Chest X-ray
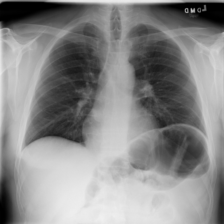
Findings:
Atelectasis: negative
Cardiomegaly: negative
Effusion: negative
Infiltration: positive
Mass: negative
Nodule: negative
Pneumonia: negative
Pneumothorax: negative
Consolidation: negative
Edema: negative
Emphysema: negative
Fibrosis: negative
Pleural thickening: negative
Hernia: negative